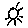
Label: sun